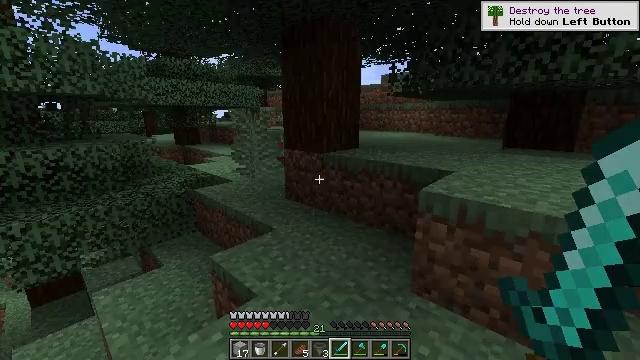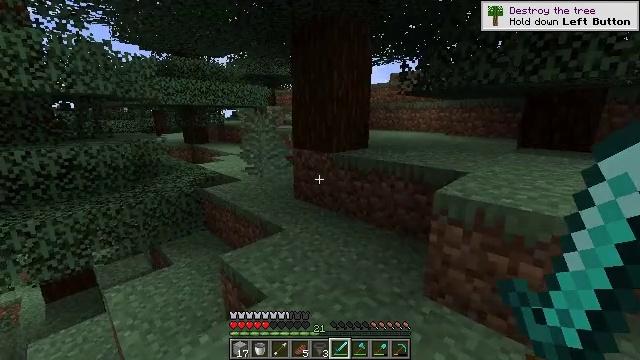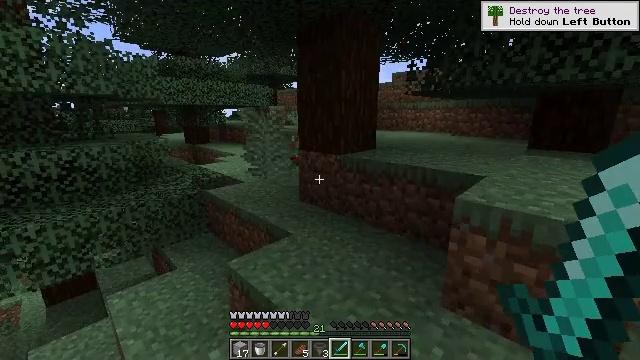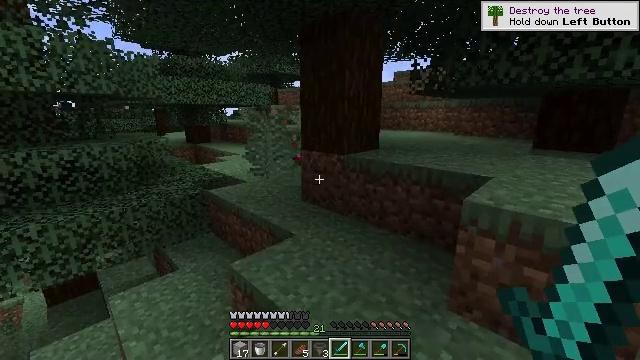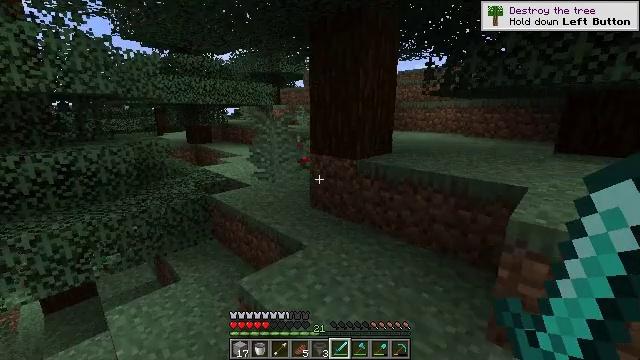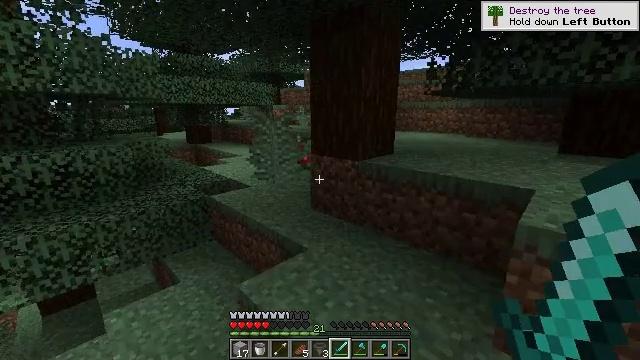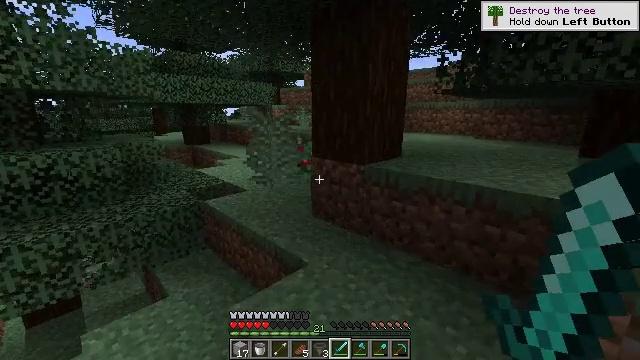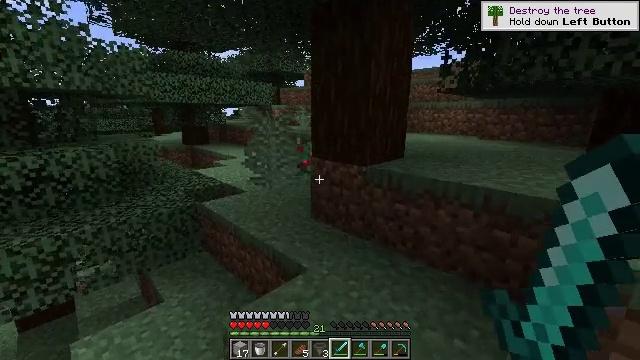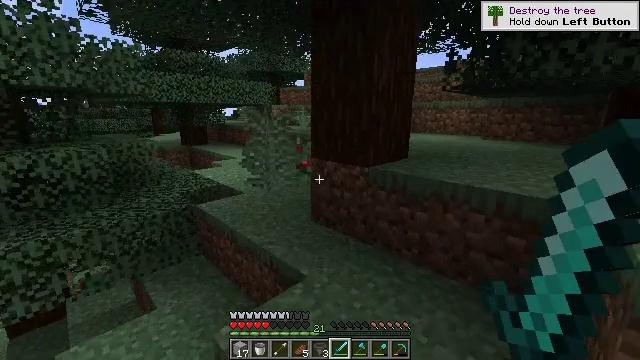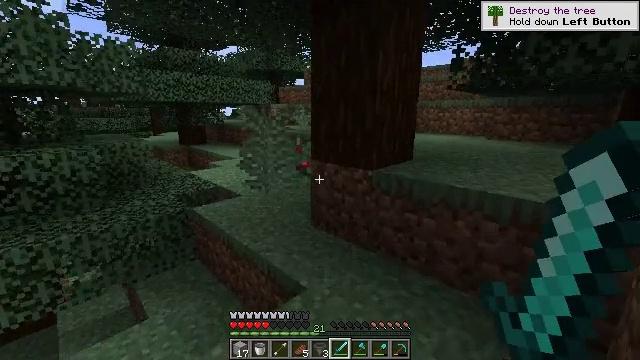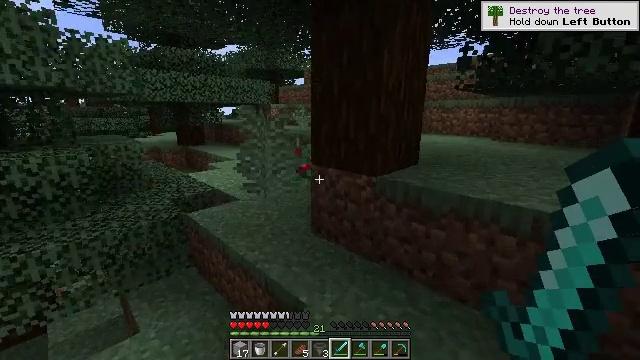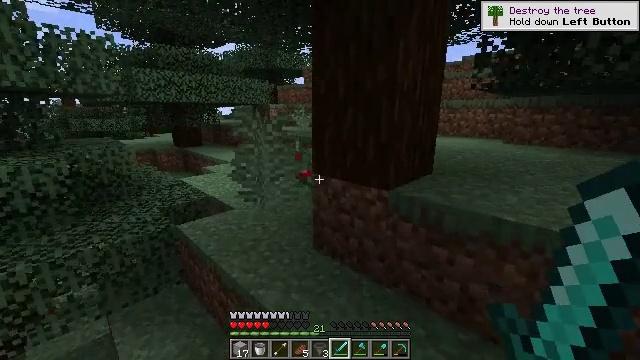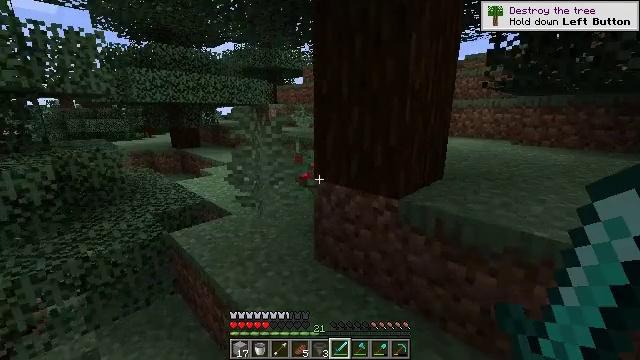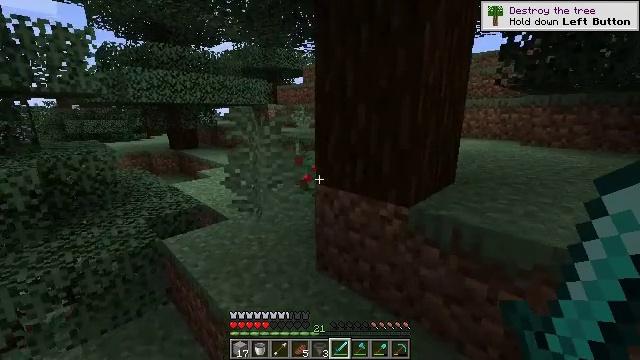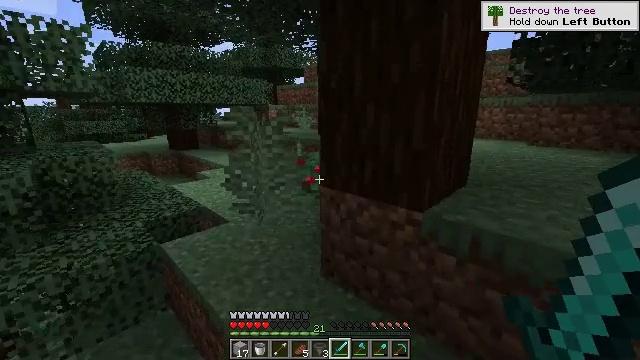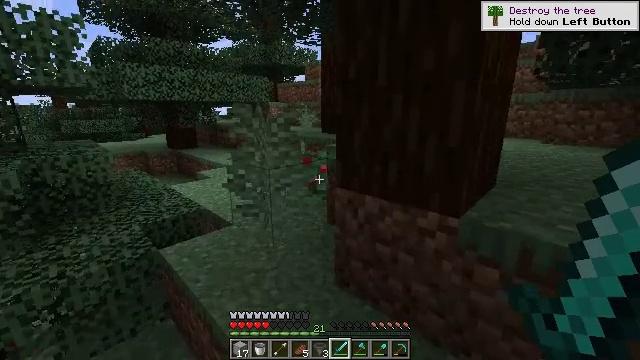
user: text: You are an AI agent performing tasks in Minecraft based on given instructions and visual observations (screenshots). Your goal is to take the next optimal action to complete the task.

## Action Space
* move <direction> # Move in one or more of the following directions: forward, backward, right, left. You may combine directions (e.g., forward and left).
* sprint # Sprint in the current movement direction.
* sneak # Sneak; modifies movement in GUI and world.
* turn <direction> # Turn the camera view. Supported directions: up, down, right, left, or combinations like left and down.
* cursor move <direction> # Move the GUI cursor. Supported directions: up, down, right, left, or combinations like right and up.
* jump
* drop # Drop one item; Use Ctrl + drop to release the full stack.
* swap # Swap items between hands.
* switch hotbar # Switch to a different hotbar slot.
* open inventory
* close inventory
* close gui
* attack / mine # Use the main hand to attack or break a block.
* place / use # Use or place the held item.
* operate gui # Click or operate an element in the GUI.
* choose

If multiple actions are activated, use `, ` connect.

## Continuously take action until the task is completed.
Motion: motion action
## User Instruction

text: Mine the large fern from the ground.
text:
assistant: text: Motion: move forward and move left, turn left
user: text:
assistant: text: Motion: move forward and move left
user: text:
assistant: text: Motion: move forward and move left
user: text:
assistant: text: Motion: move forward
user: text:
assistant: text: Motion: move forward
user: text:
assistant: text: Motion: move forward
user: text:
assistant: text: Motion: move forward
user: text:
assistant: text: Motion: move forward
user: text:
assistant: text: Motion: move forward
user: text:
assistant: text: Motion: move forward
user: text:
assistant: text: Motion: move forward
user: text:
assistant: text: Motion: move forward
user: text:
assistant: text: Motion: move forward
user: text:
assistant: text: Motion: move forward and move left
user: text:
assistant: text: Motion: move forward and move left
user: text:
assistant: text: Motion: move forward and move left
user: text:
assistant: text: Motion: move forward and move left, turn right and down
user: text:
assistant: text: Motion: move forward
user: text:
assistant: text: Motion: move forward
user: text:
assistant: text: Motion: move forward, attack / mine
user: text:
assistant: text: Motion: attack / mine
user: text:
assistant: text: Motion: attack / mine
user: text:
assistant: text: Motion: no_op
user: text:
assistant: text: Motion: turn right
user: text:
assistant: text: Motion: no_op